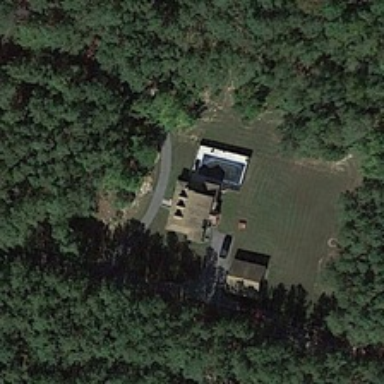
Many green trees are around a building .